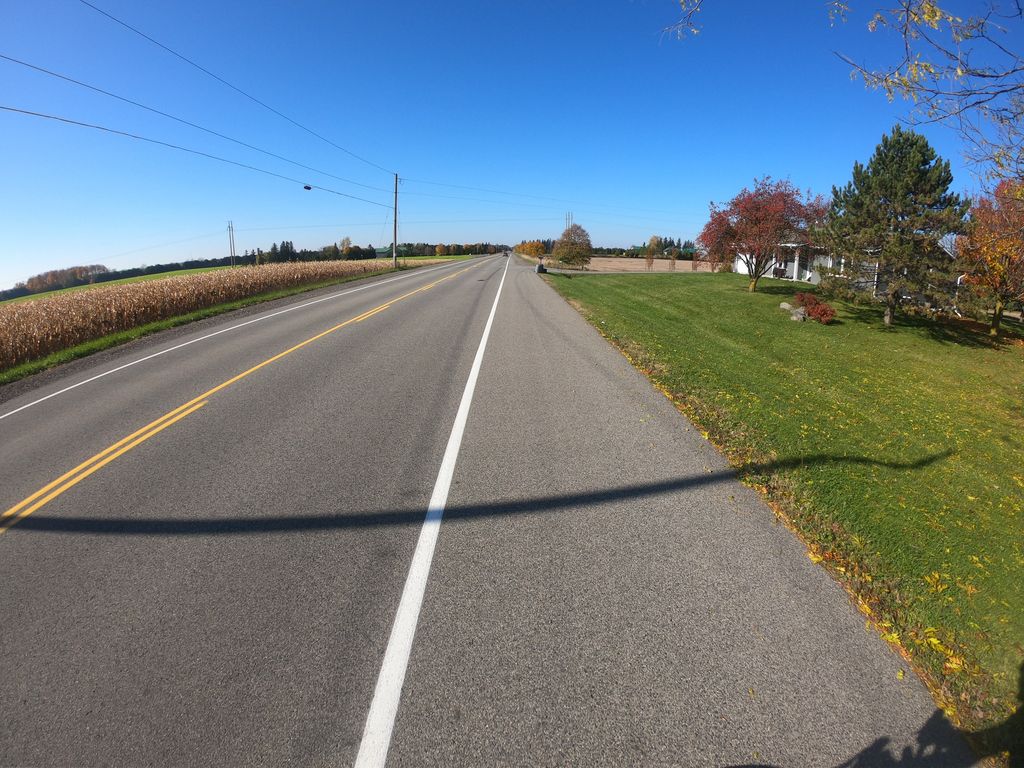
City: kitchener-waterloo